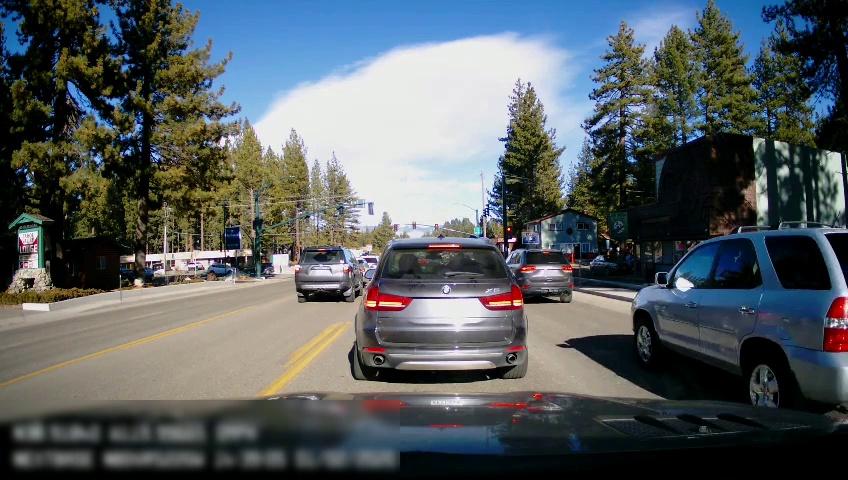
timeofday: Day
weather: Sunny
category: Drivable Space
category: Vehicles | SUV
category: Vehicles | SUV
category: Vehicles | SUV
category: Vehicles | SUV
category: Vehicles | Car
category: Vehicles | SUV
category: Vehicles | SUV
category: Vehicles | SUV
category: Vehicles | Car
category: Vehicles | SUV
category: Vehicles | SUV
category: Lanes | Opposite Lane
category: Lanes | Current Lane
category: Traffic | Lights
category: Traffic | Signs
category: Traffic | Lights
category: Traffic | Lights
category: Traffic | Lights